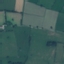
Land use / land cover: Pasture